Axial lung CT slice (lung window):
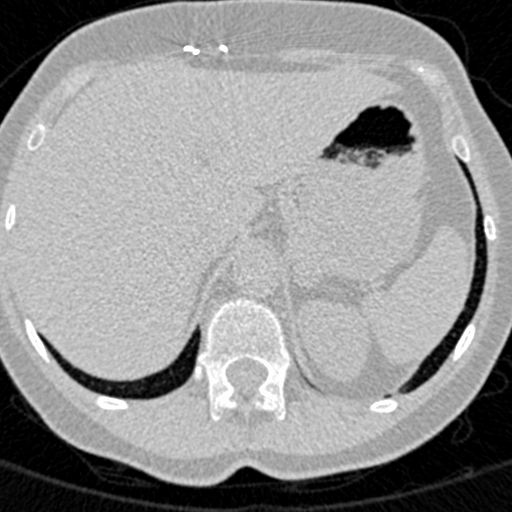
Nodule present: no